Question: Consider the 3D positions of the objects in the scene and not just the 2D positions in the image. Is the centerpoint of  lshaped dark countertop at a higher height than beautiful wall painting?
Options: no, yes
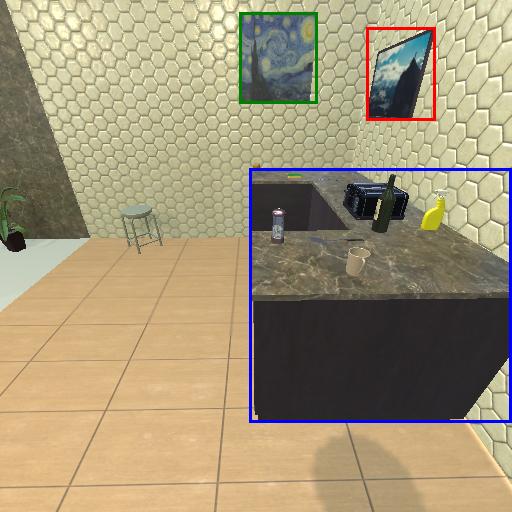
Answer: no